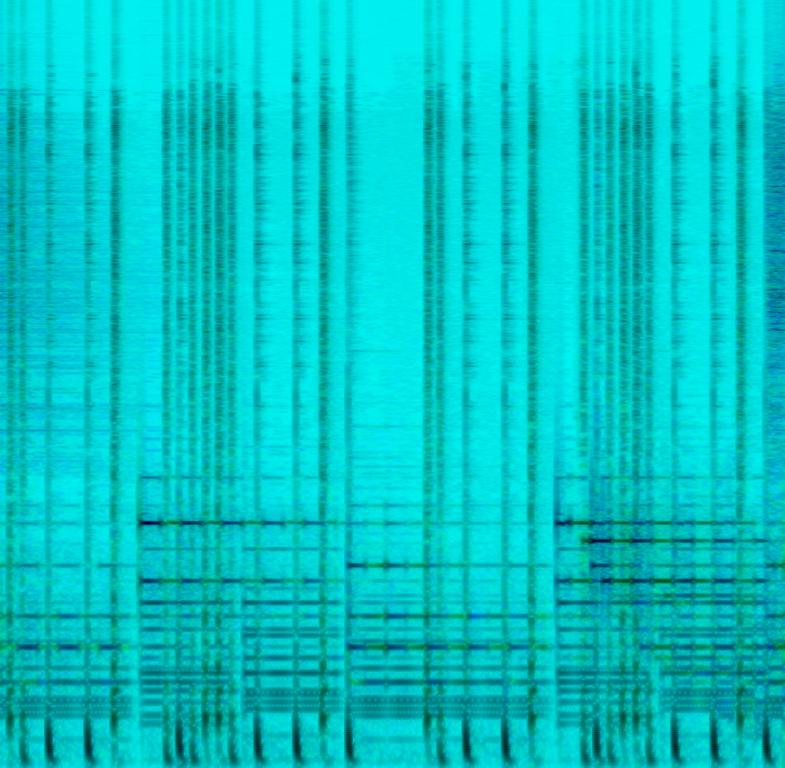
This music is instrumental. The tempo is medium with synthesiser harmony and jazz style drumming. The music is a collaboration of jazz and electronica. It is an experimental,futuristic,funky, psychedelic and Ambient Funk Jazz.